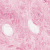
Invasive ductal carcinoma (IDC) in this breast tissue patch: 0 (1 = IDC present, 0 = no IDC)